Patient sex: M
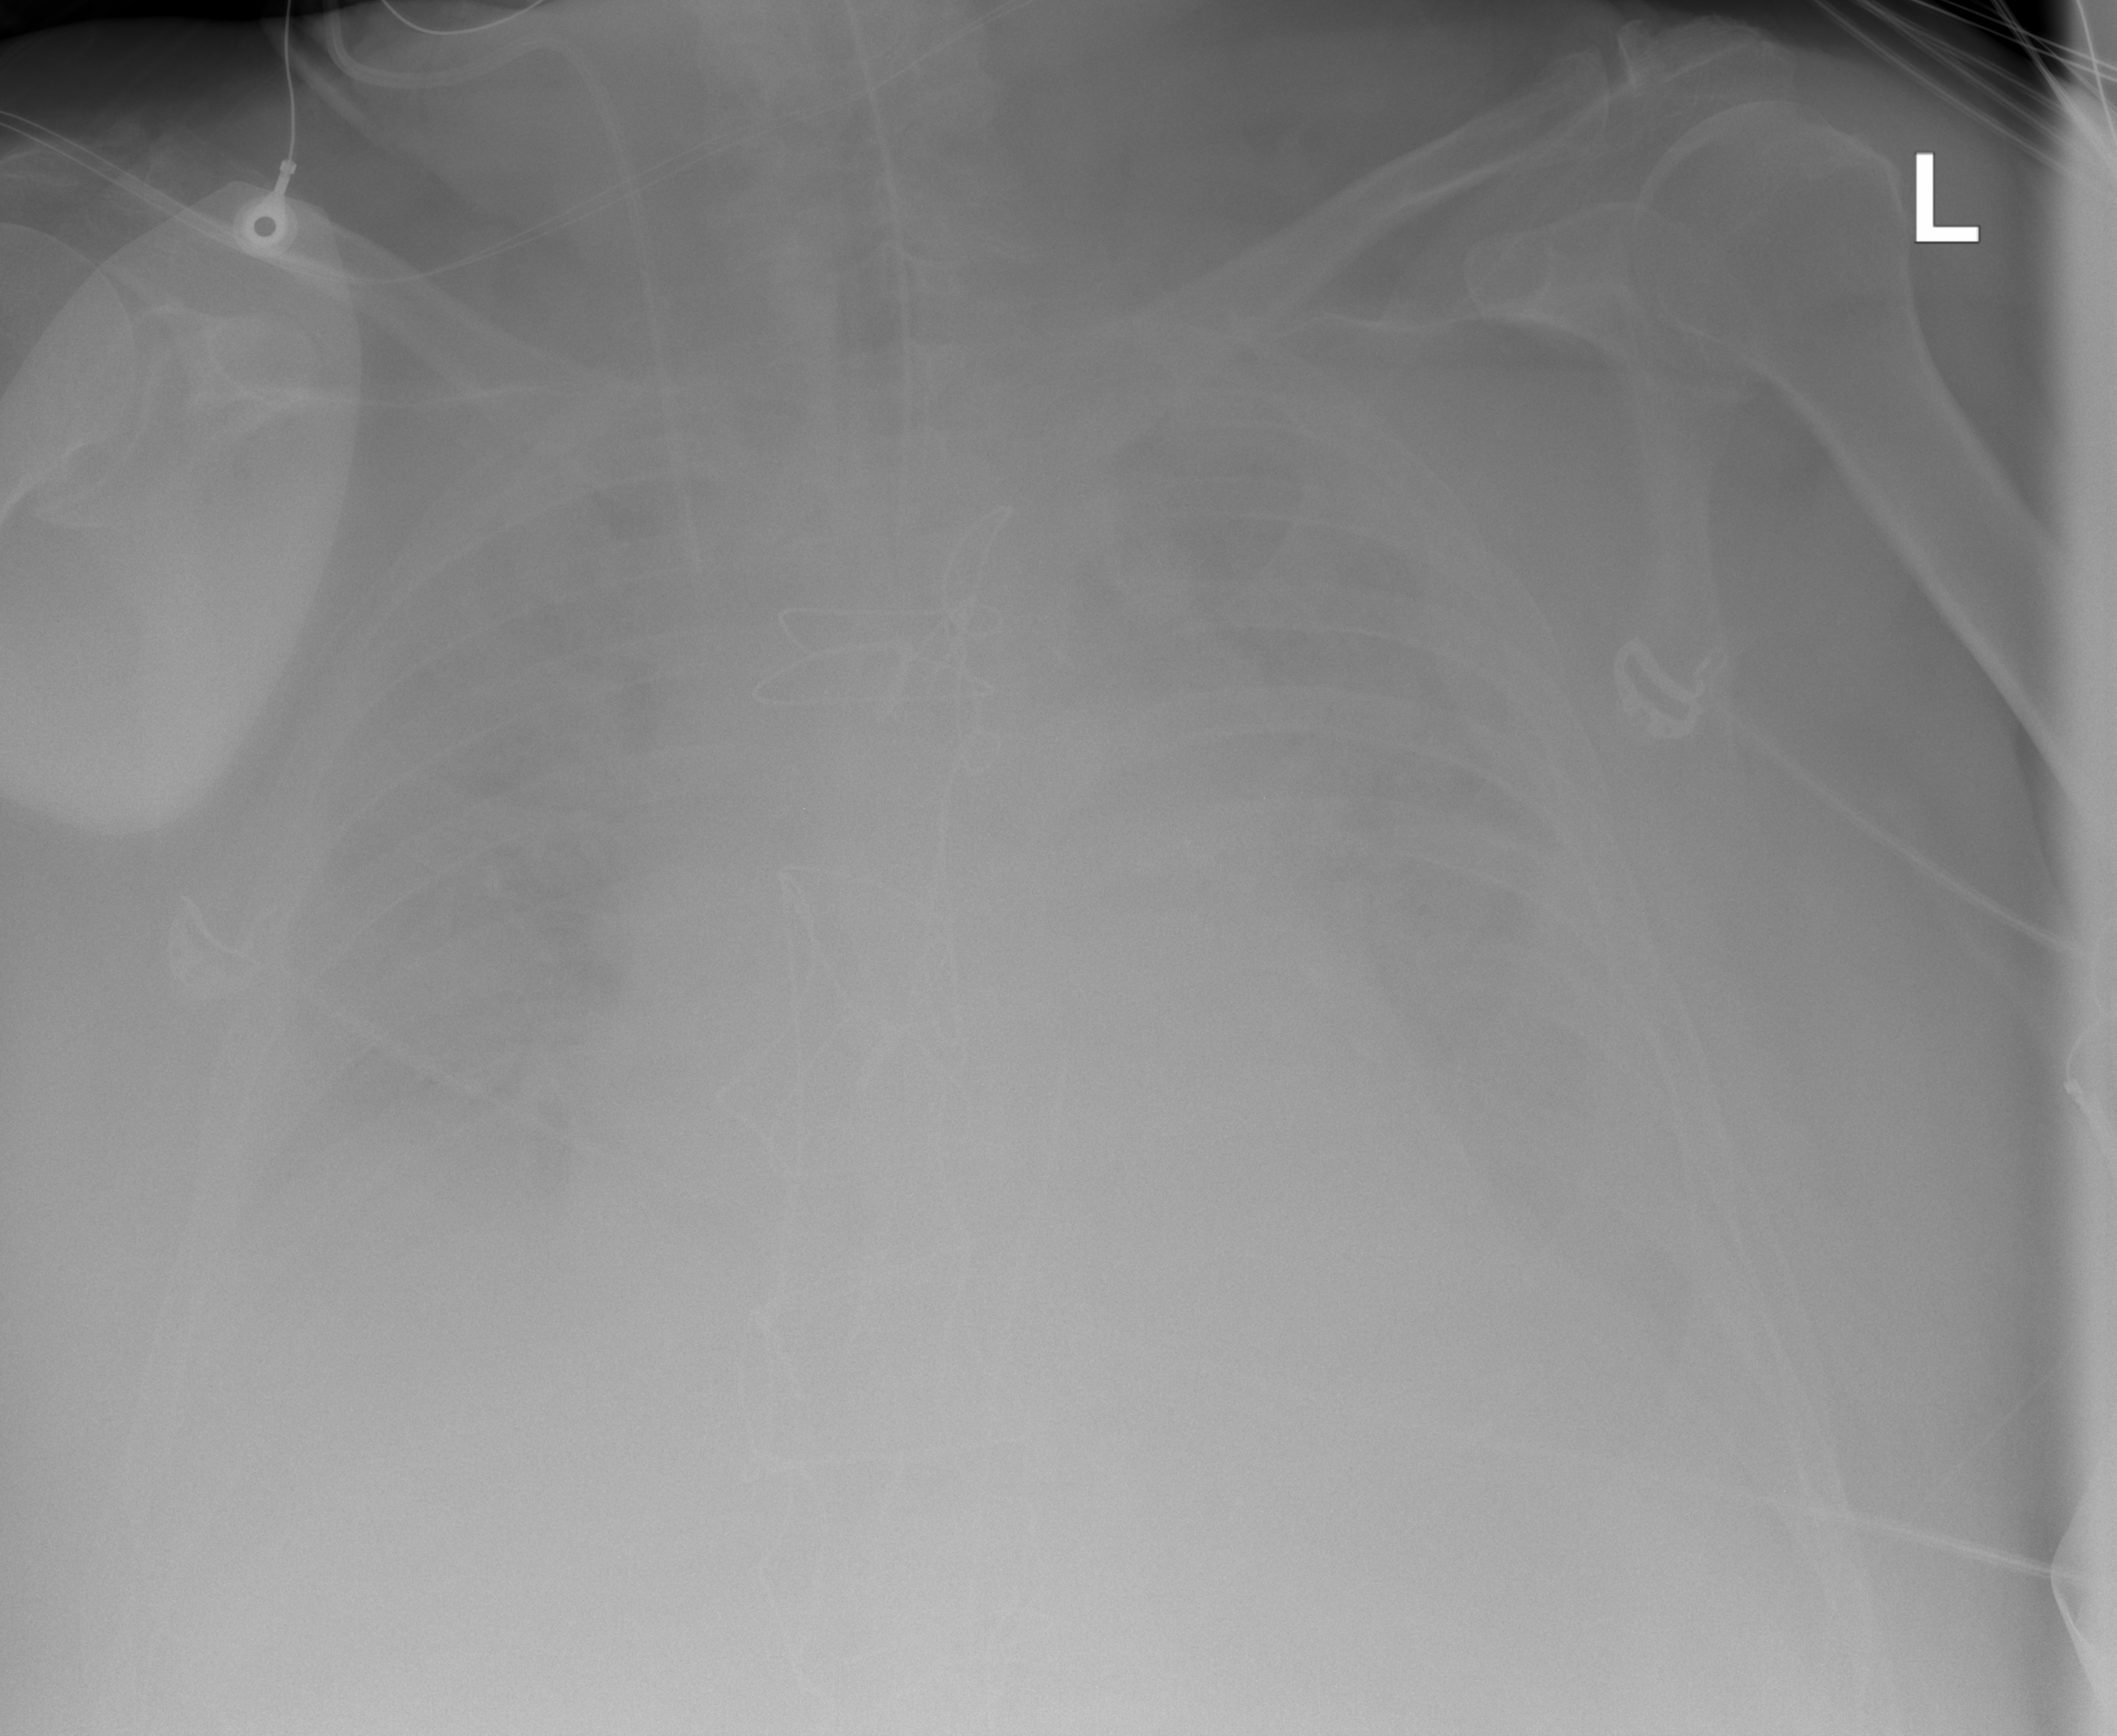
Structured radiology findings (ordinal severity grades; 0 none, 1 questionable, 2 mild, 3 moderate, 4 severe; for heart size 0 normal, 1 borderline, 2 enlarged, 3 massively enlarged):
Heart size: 2
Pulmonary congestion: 2
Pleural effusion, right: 3
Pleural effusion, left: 2
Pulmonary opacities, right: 2
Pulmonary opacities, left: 2
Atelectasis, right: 4
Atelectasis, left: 4